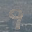
Label: 9